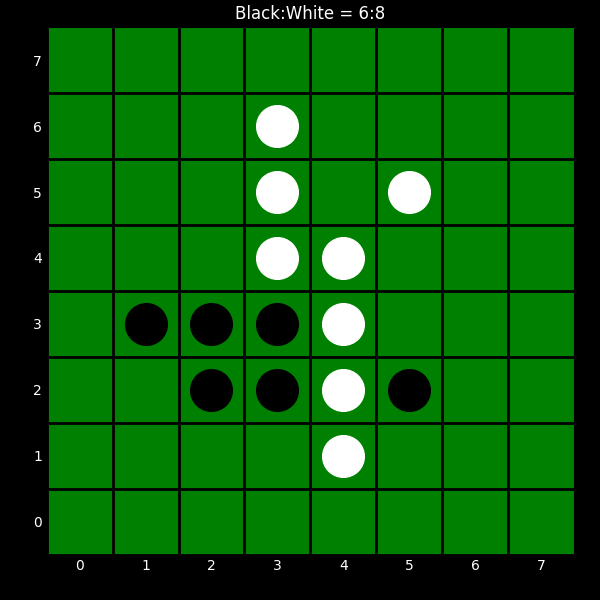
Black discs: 6
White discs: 8